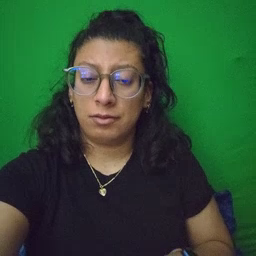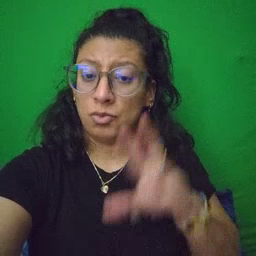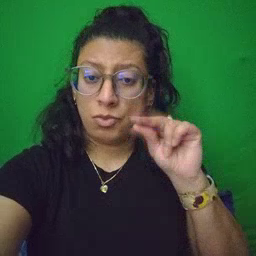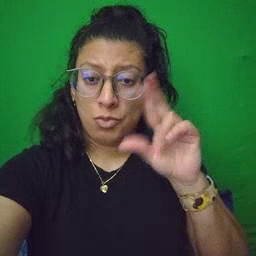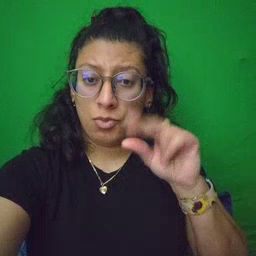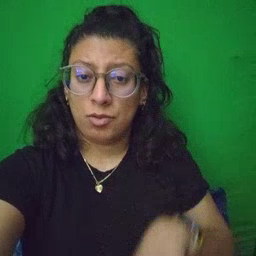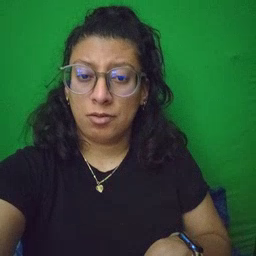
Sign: no